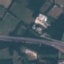
Label: Highway